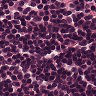
Metastatic tissue present: no